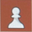
Piece: wP